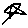
Label: star